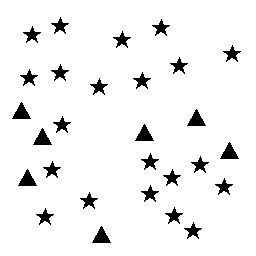
Squares: 0
Triangles: 7
Stars: 21
Total shapes: 28